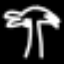
Label: palm tree